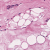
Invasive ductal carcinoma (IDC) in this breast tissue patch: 0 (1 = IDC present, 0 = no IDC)